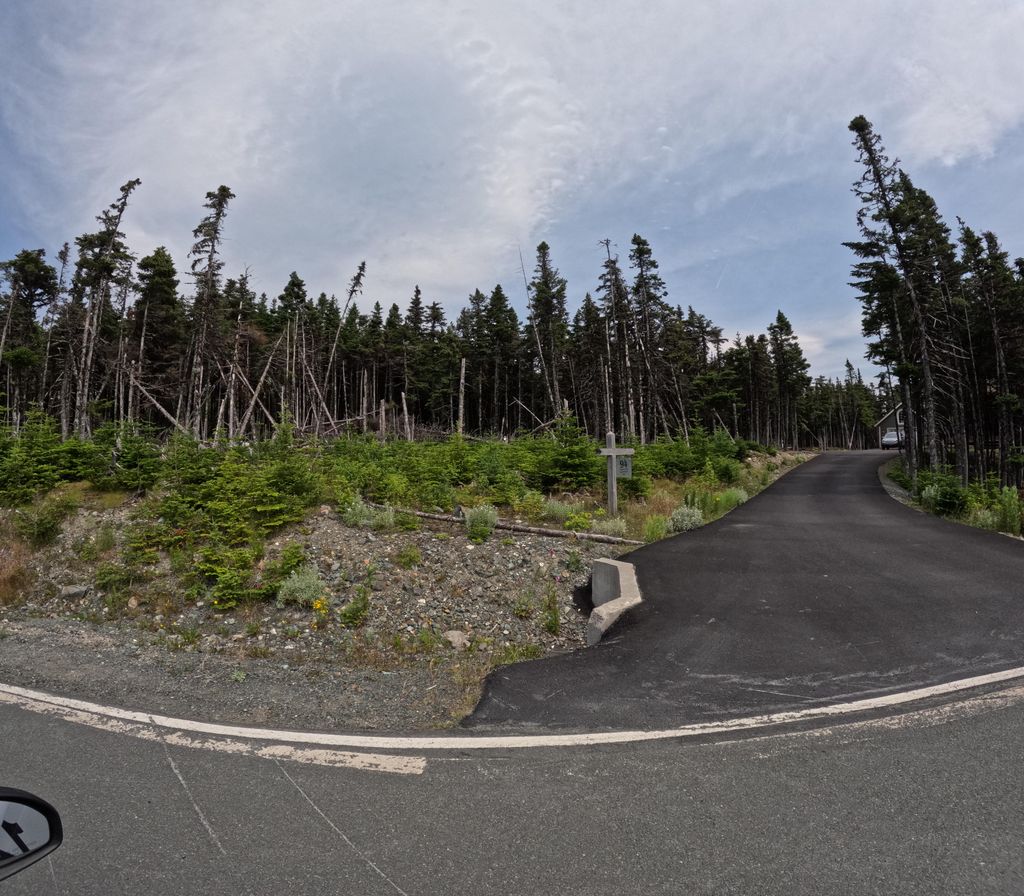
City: st_johns